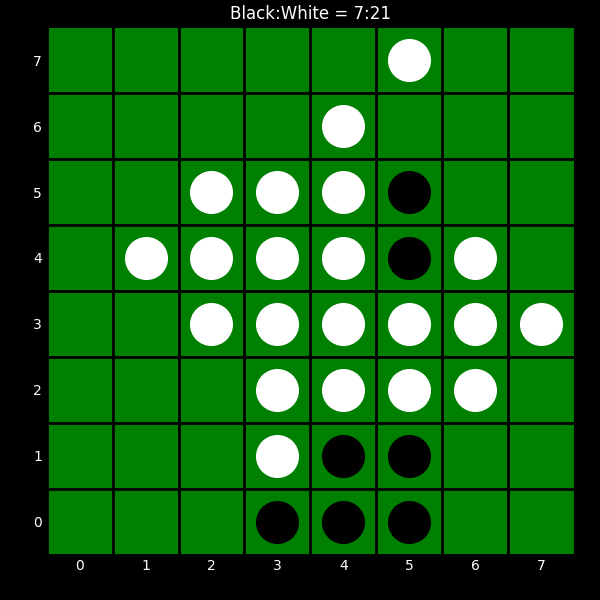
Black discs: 7
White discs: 21